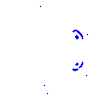
Particle: kaon